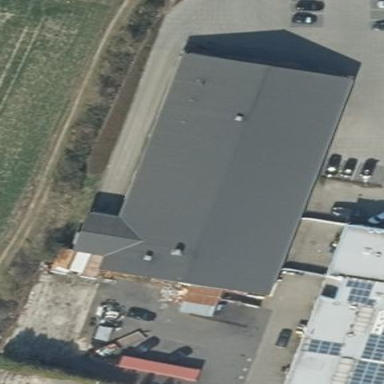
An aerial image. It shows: Supermarket building.